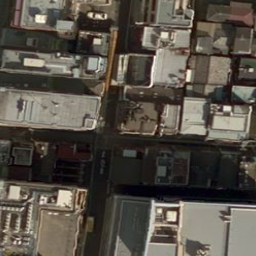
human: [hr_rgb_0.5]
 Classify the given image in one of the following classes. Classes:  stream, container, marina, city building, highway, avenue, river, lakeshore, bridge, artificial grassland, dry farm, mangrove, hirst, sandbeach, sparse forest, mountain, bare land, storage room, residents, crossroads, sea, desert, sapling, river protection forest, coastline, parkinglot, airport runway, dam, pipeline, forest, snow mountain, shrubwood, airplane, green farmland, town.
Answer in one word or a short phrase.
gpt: city building